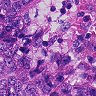
Metastatic tissue present: yes